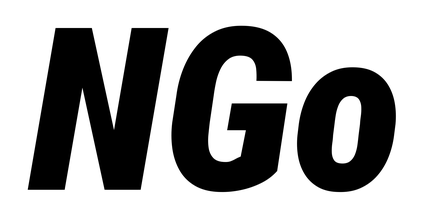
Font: Roboto-Italic_Condensed_Black_Italic